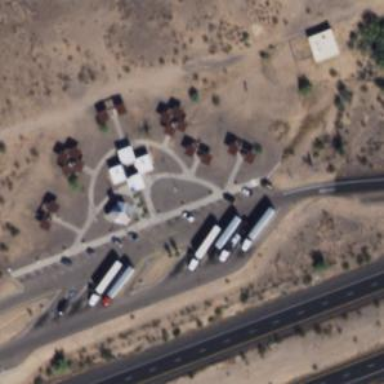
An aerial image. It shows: Rest area along the road.